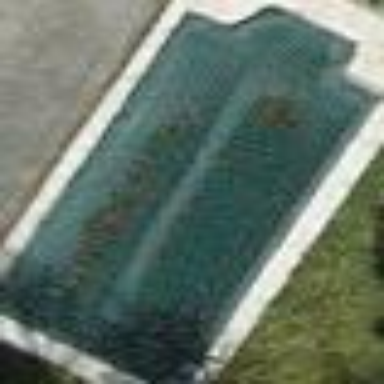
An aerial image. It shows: Swimming pool located in leisure land.